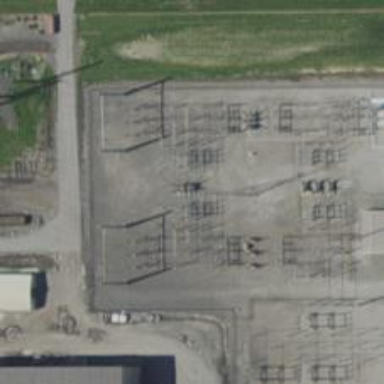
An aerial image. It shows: Switch for power supply.